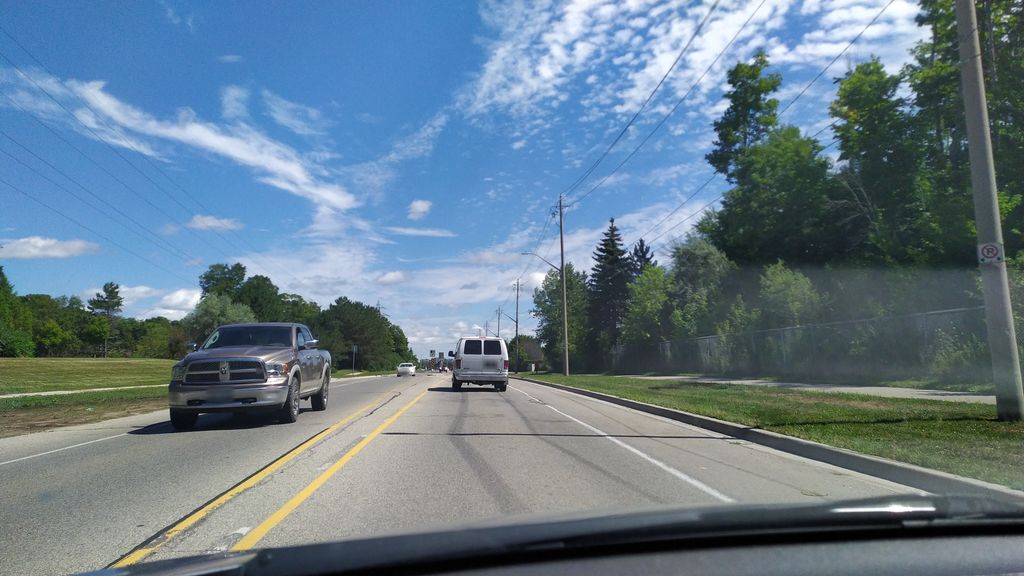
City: kitchener-waterloo